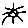
Label: sun